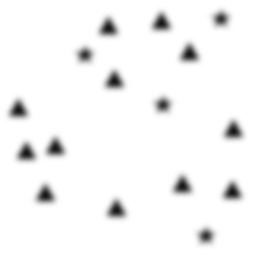
Squares: 0
Triangles: 12
Stars: 4
Total shapes: 16